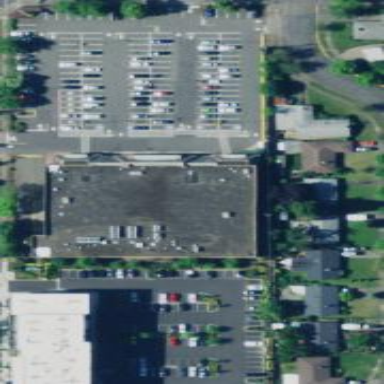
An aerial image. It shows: Supermarket building.